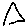
Label: star